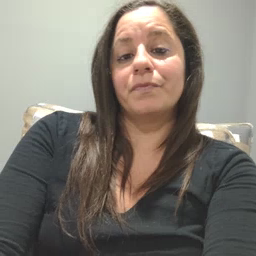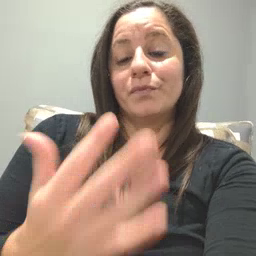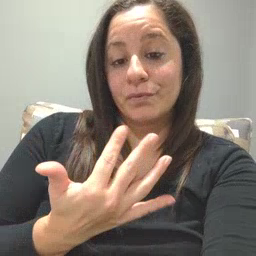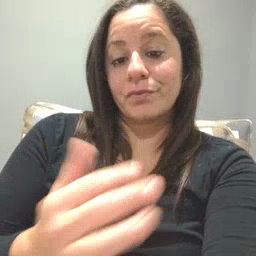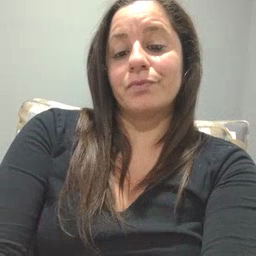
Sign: wait